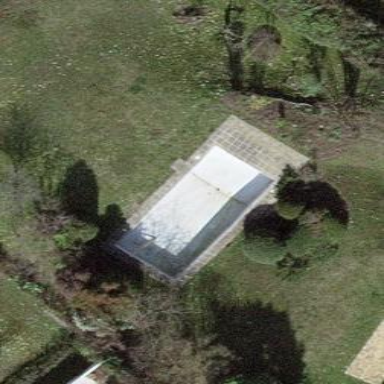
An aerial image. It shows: Swimming pool located in leisure land.